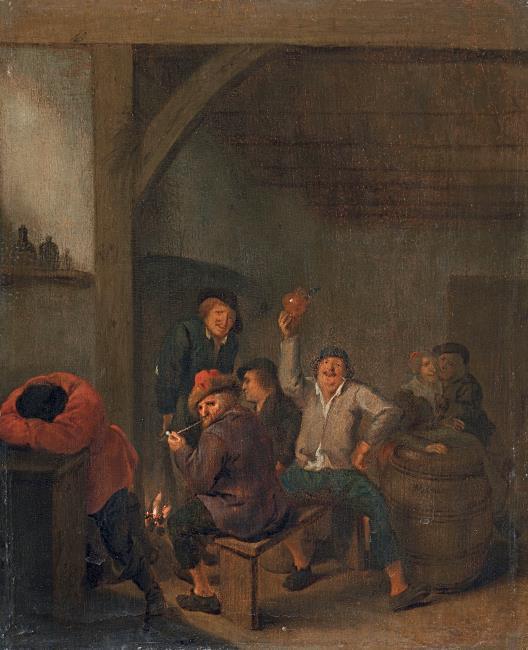
Title: Interior with a merry peasant company drinking and smoking
Artist: Jan Miense Molenaer
Earliest date: 1624
Latest date: 1668
Genre: painting
Iconography: Tobacco
Keywords: genre, interior view, company of peasants, cheerful company, fur hat, smoking (activity), drinking, sleeping, toasting gesture, pipe, ewer (vessel), fireplace, barrel (container), table, bench, terracotta